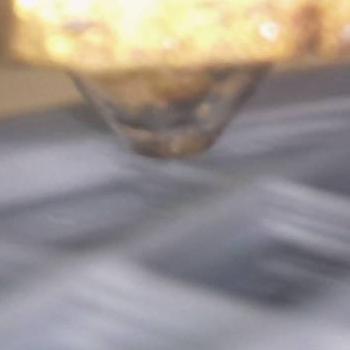
Flow rate: 62%